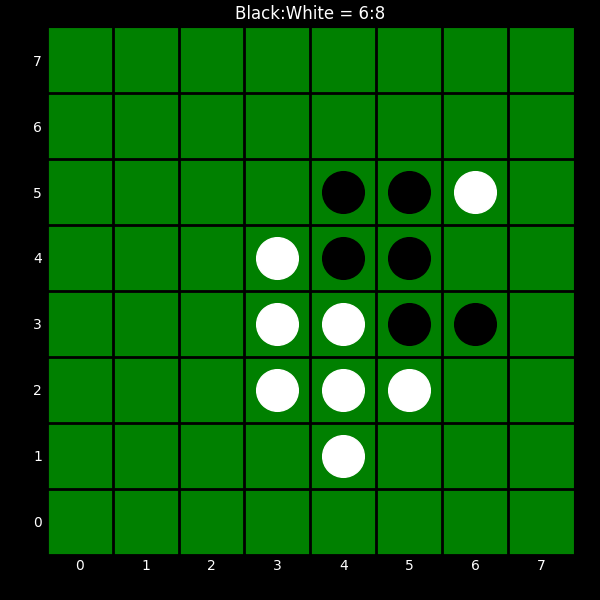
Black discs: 6
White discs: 8